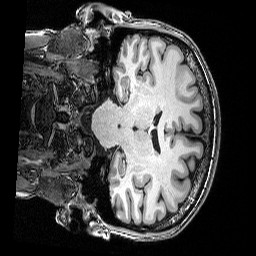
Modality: T1w
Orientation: coronal
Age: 43
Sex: female
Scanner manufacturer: siemens
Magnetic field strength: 3 T
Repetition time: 2.53 s
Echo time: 0.0035 s